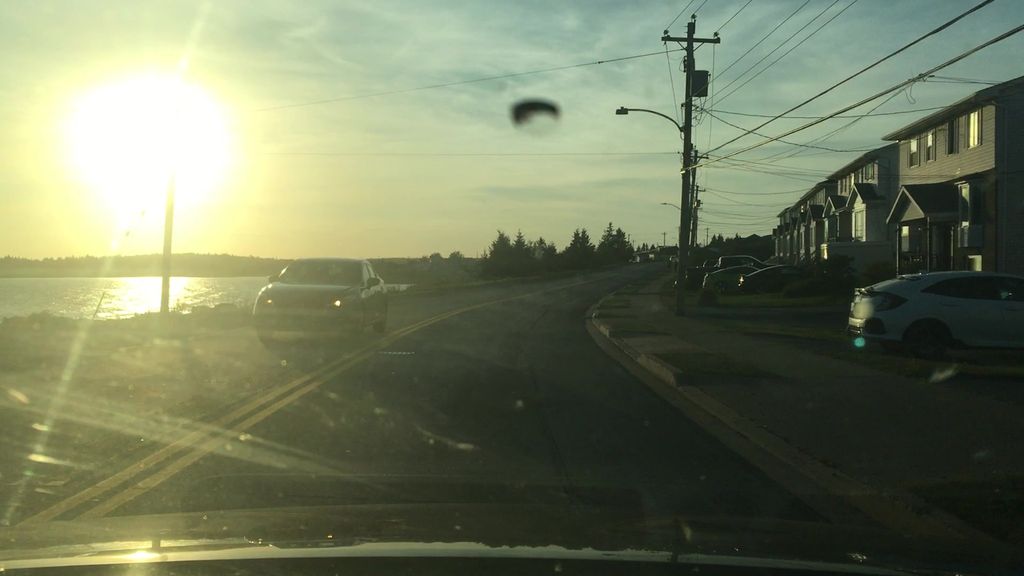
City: halifax